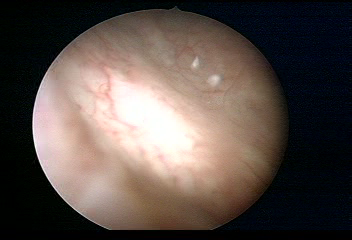
Modality: WLC
Class: Normal mucosa
Bladder cancer association: No